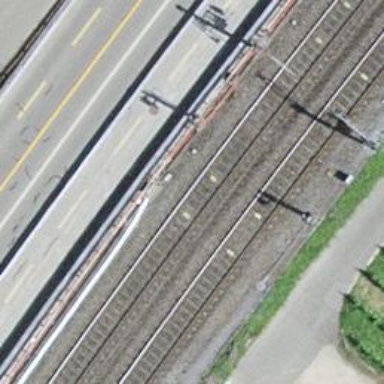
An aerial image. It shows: Single-track railway with electrified contact lines.